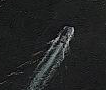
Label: Towing_vessel